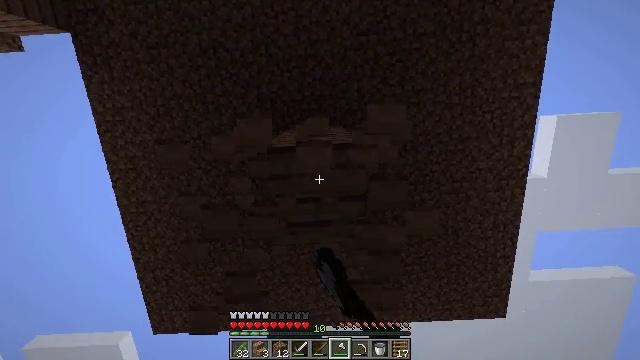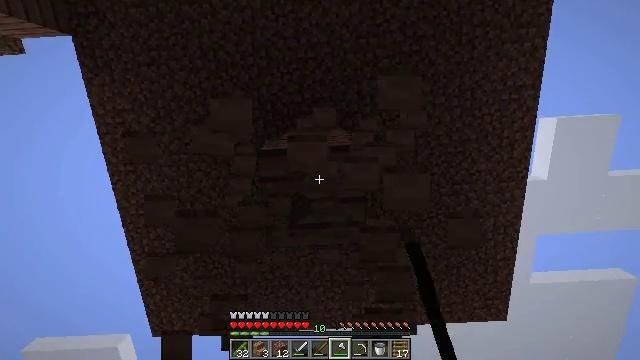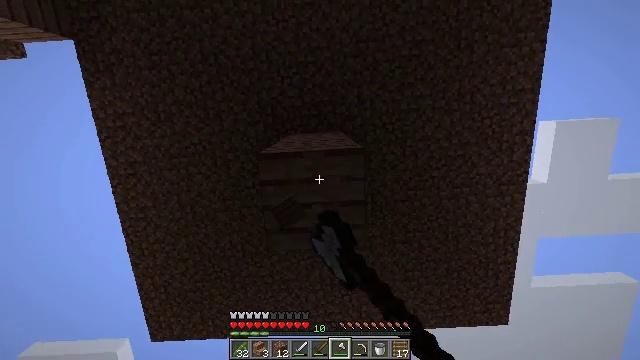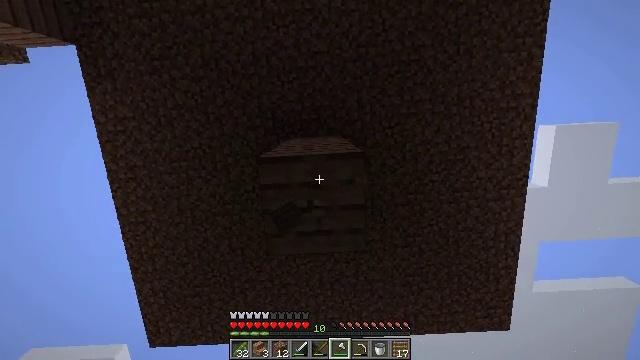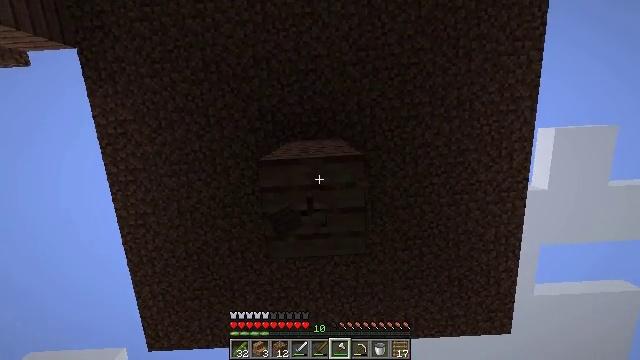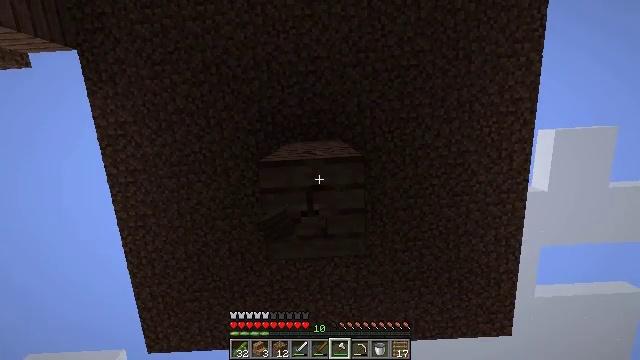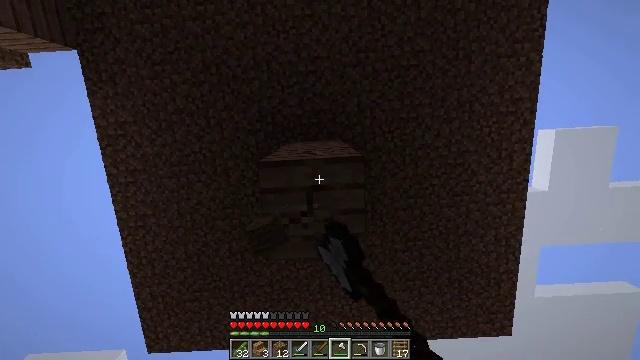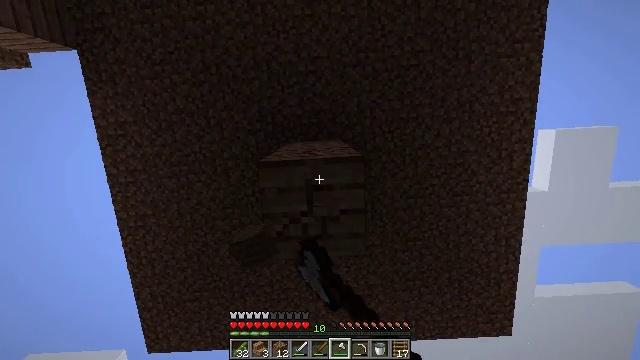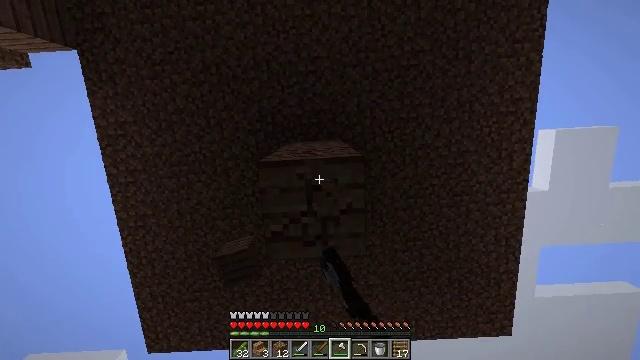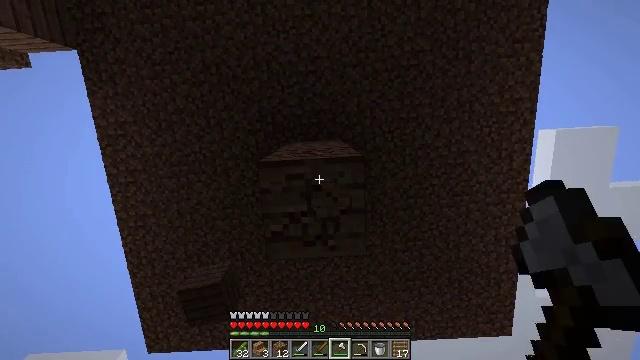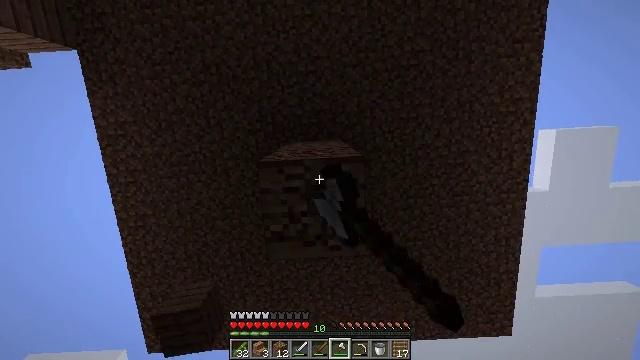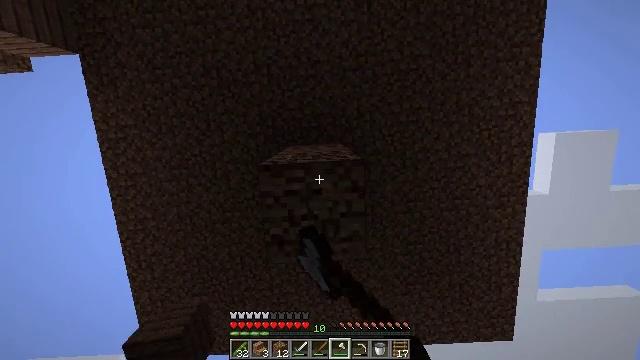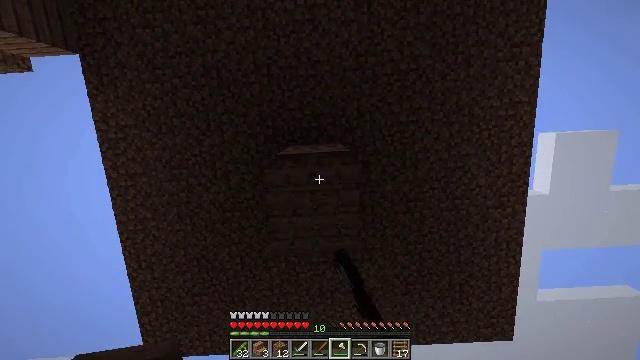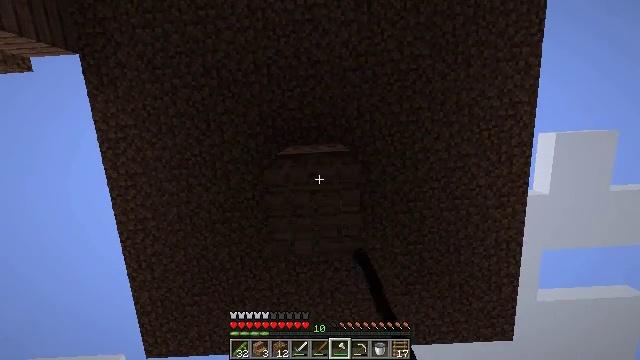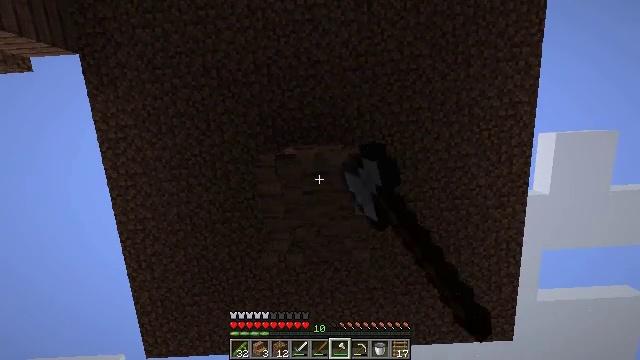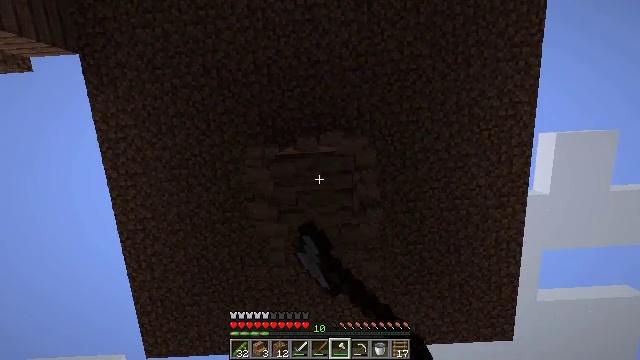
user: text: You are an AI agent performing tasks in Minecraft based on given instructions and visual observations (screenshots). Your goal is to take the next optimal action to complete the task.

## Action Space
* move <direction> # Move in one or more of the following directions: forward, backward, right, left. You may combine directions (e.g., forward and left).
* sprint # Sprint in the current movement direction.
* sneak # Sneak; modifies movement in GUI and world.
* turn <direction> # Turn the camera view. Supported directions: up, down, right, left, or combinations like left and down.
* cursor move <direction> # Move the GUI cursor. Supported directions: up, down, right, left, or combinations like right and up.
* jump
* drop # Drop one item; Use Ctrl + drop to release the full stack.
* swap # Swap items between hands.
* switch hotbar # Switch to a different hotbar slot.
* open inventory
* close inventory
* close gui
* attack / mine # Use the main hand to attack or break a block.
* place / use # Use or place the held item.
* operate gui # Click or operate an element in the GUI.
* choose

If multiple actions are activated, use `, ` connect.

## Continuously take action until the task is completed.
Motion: motion action
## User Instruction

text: Gather jungle planks for building.
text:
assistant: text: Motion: attack / mine
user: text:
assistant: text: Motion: attack / mine
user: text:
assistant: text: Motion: attack / mine
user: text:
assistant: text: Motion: attack / mine
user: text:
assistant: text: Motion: attack / mine
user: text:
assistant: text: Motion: attack / mine
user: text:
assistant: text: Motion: attack / mine
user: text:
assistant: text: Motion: attack / mine
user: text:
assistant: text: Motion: attack / mine
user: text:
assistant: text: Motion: attack / mine
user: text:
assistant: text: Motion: attack / mine
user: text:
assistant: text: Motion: attack / mine
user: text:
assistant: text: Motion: attack / mine
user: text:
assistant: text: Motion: attack / mine
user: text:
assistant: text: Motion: attack / mine
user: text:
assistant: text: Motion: attack / mine
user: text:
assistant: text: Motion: attack / mine
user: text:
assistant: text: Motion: attack / mine
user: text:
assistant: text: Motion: attack / mine
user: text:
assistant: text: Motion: attack / mine
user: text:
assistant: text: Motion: attack / mine
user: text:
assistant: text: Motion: move forward, attack / mine
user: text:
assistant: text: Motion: move forward, attack / mine, jump
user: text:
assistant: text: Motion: move forward, attack / mine, jump
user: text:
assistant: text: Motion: move forward, attack / mine, jump
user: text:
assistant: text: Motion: move forward, attack / mine, jump
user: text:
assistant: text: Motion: move forward, attack / mine, jump
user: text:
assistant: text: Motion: move forward, attack / mine
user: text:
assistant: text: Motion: attack / mine
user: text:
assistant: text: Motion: attack / mine